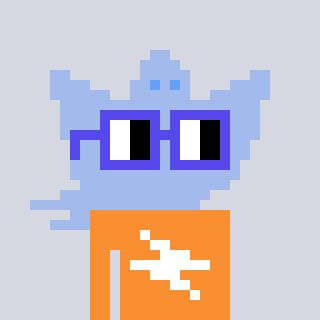
a pixel art character with square blue glasses, a ghost-B-shaped head and a orange-colored body on a cool background